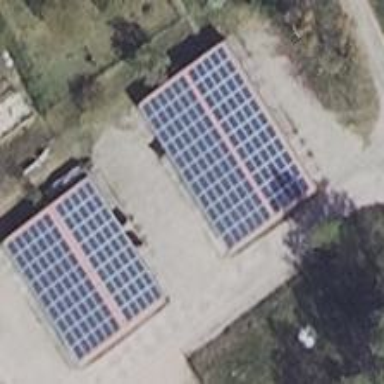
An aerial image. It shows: Solar photovoltaic panel generating electricity through small installation.